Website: macys
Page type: billing-address
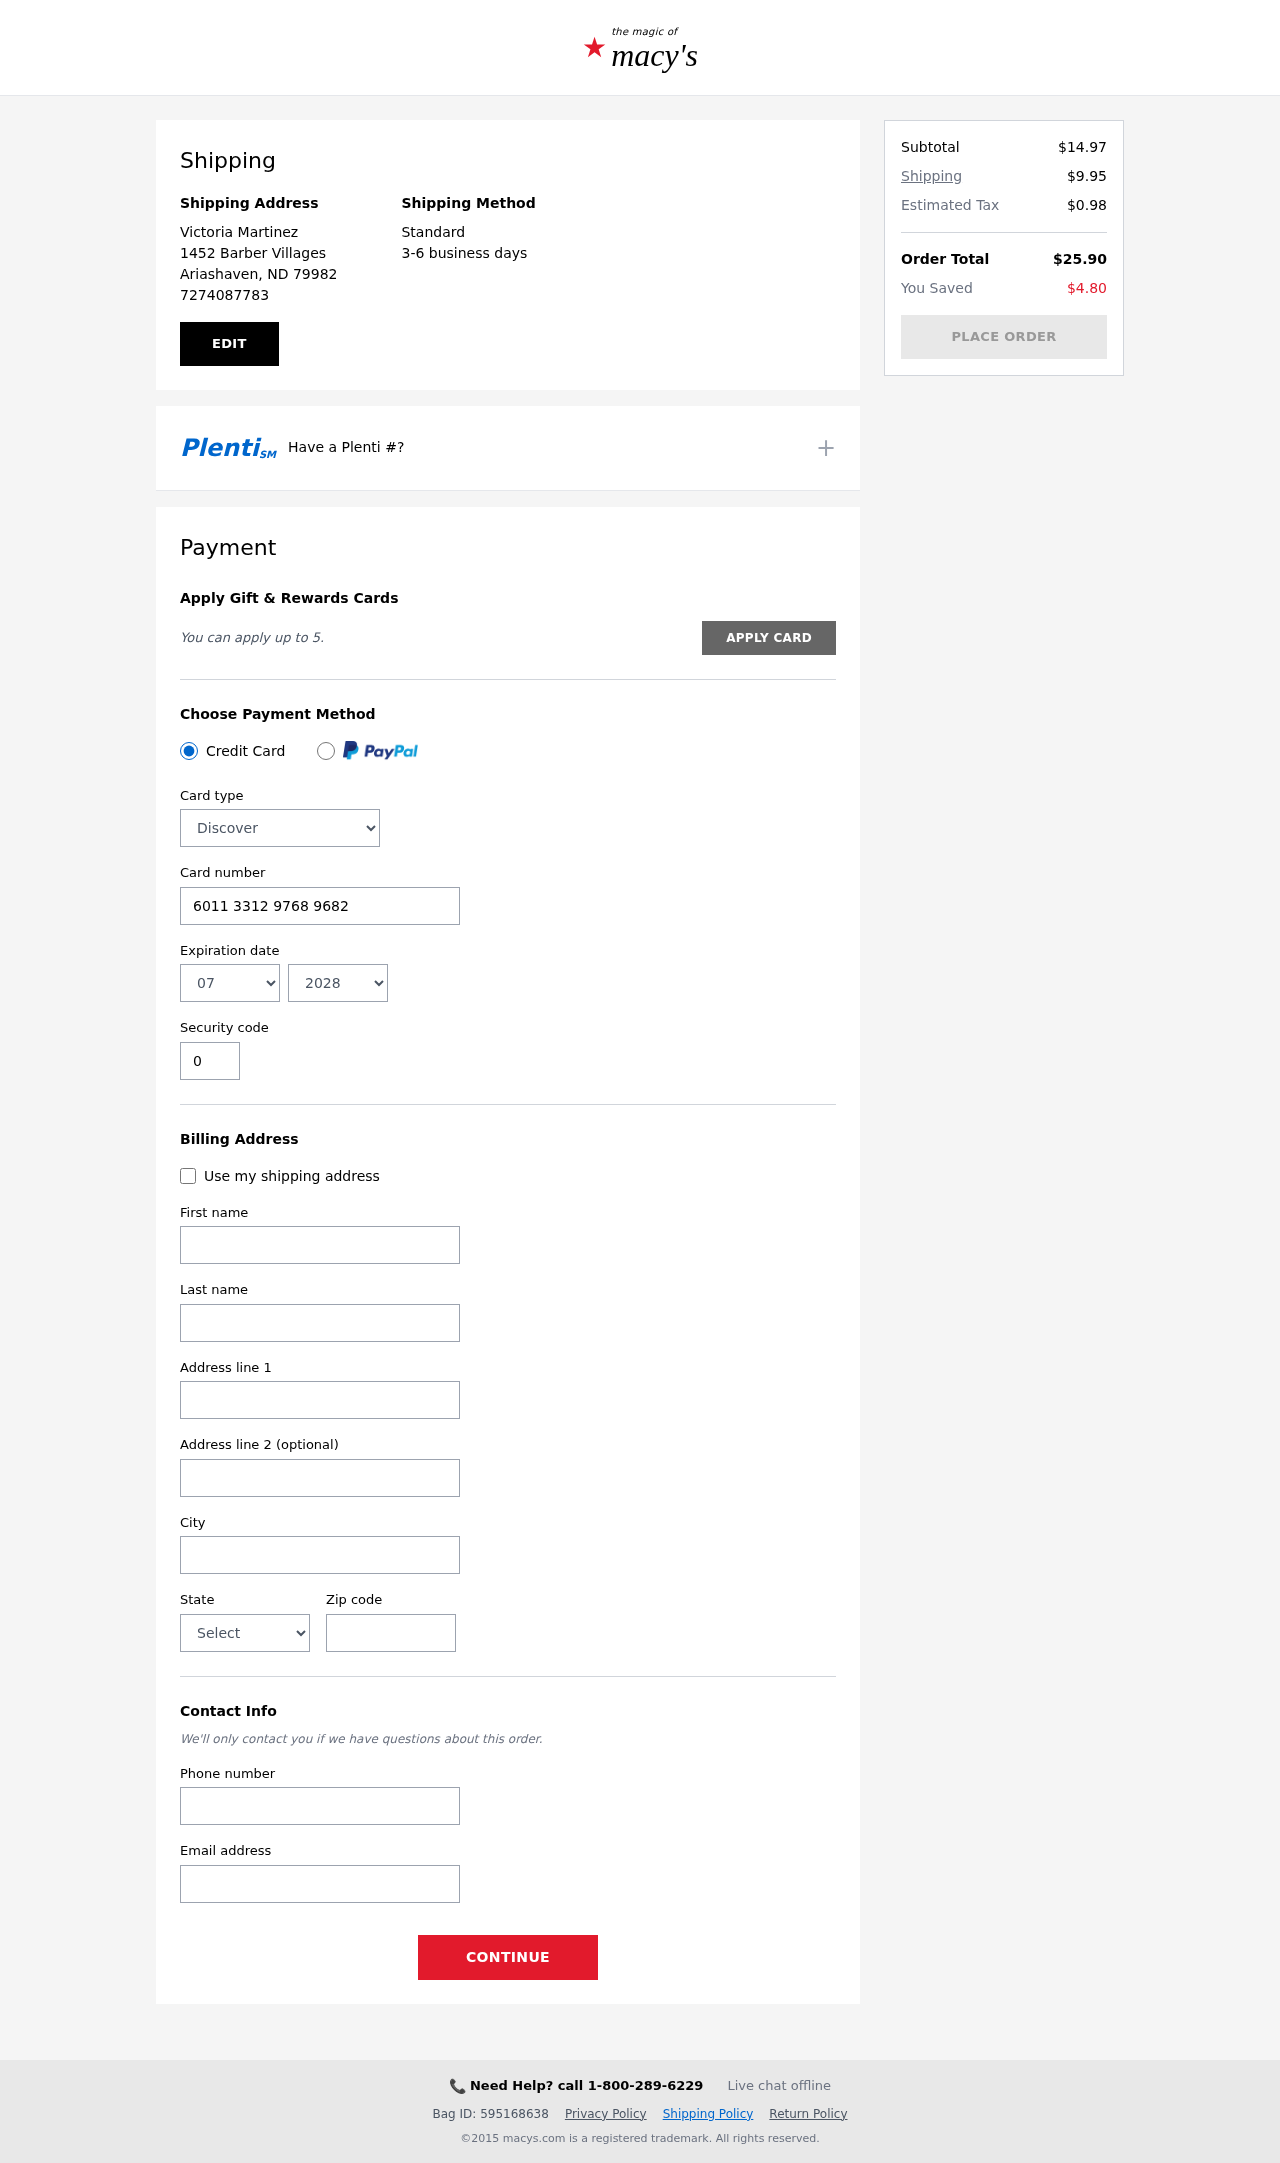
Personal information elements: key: PII_CARD_CVV
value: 048
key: PII_CARD_EXPIRY_MONTH
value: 07
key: PII_CARD_EXPIRY_YEAR
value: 28
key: PII_CARD_NUMBER
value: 6011 3312 9768 9682
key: PII_CARD_TYPE
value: Discover
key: PII_CITY
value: Ariashaven
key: PII_CITY_STATE_ZIP
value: Ariashaven, ND 79982
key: PII_EMAIL
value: victoria_martinez@hotmail.com
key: PII_FIRSTNAME
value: Victoria
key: PII_FULLNAME
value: Victoria Martinez
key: PII_LASTNAME
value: Martinez
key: PII_PHONE
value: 7274087783
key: PII_POSTCODE
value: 79982
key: PII_STATE
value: North Dakota
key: PII_STREET
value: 1452 Barber Villages
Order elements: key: ORDER_SUBTOTAL
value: $14.97
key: ORDER_SHIPPING_COST
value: $9.95
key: ORDER_TAX
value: $0.98
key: ORDER_TOTAL
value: $25.90
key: ORDER_SAVINGS
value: $4.80